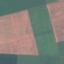
Land use / land cover: AnnualCrop